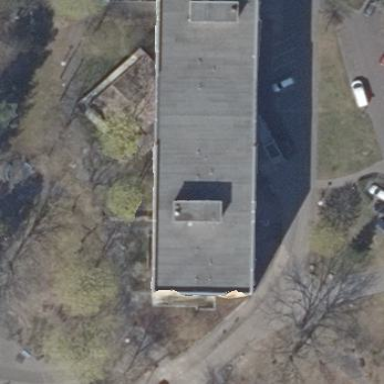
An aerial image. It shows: Residential building that serves as nursing home.